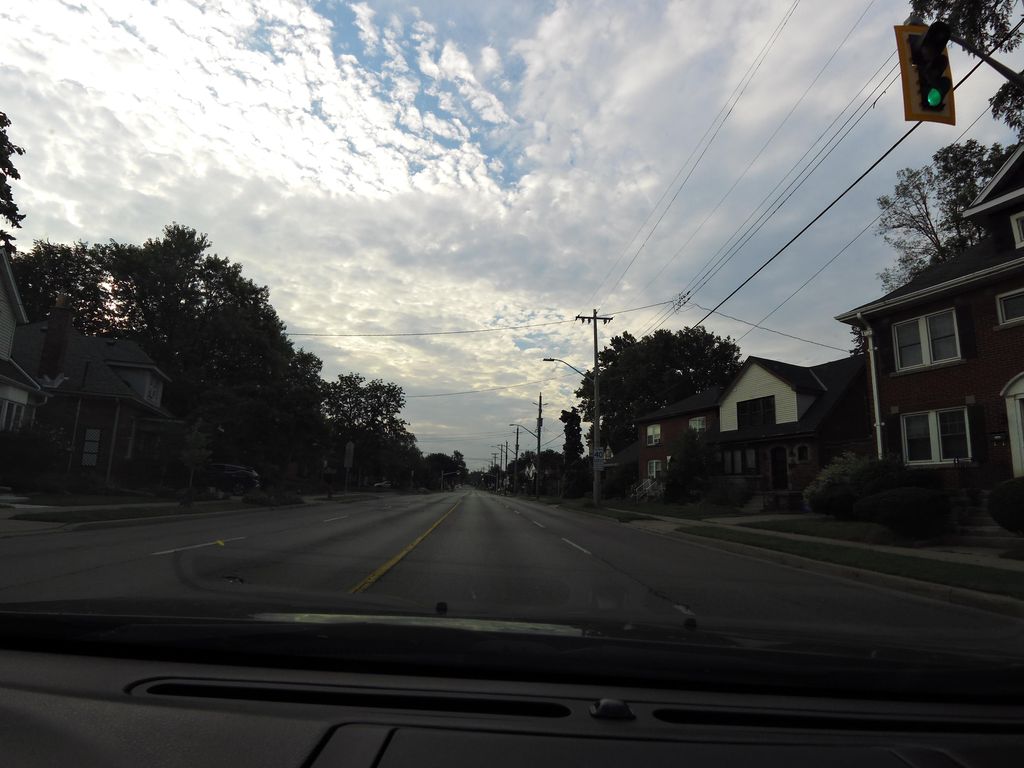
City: hamilton